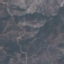
Land use / land cover class: HerbaceousVegetation